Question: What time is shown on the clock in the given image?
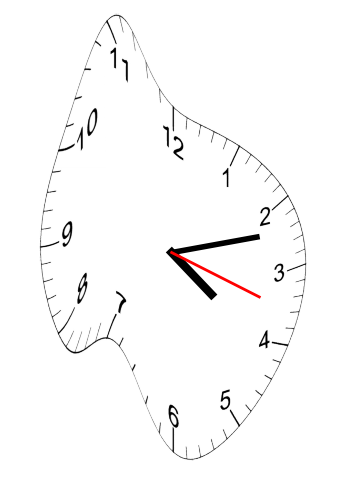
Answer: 04:12:18